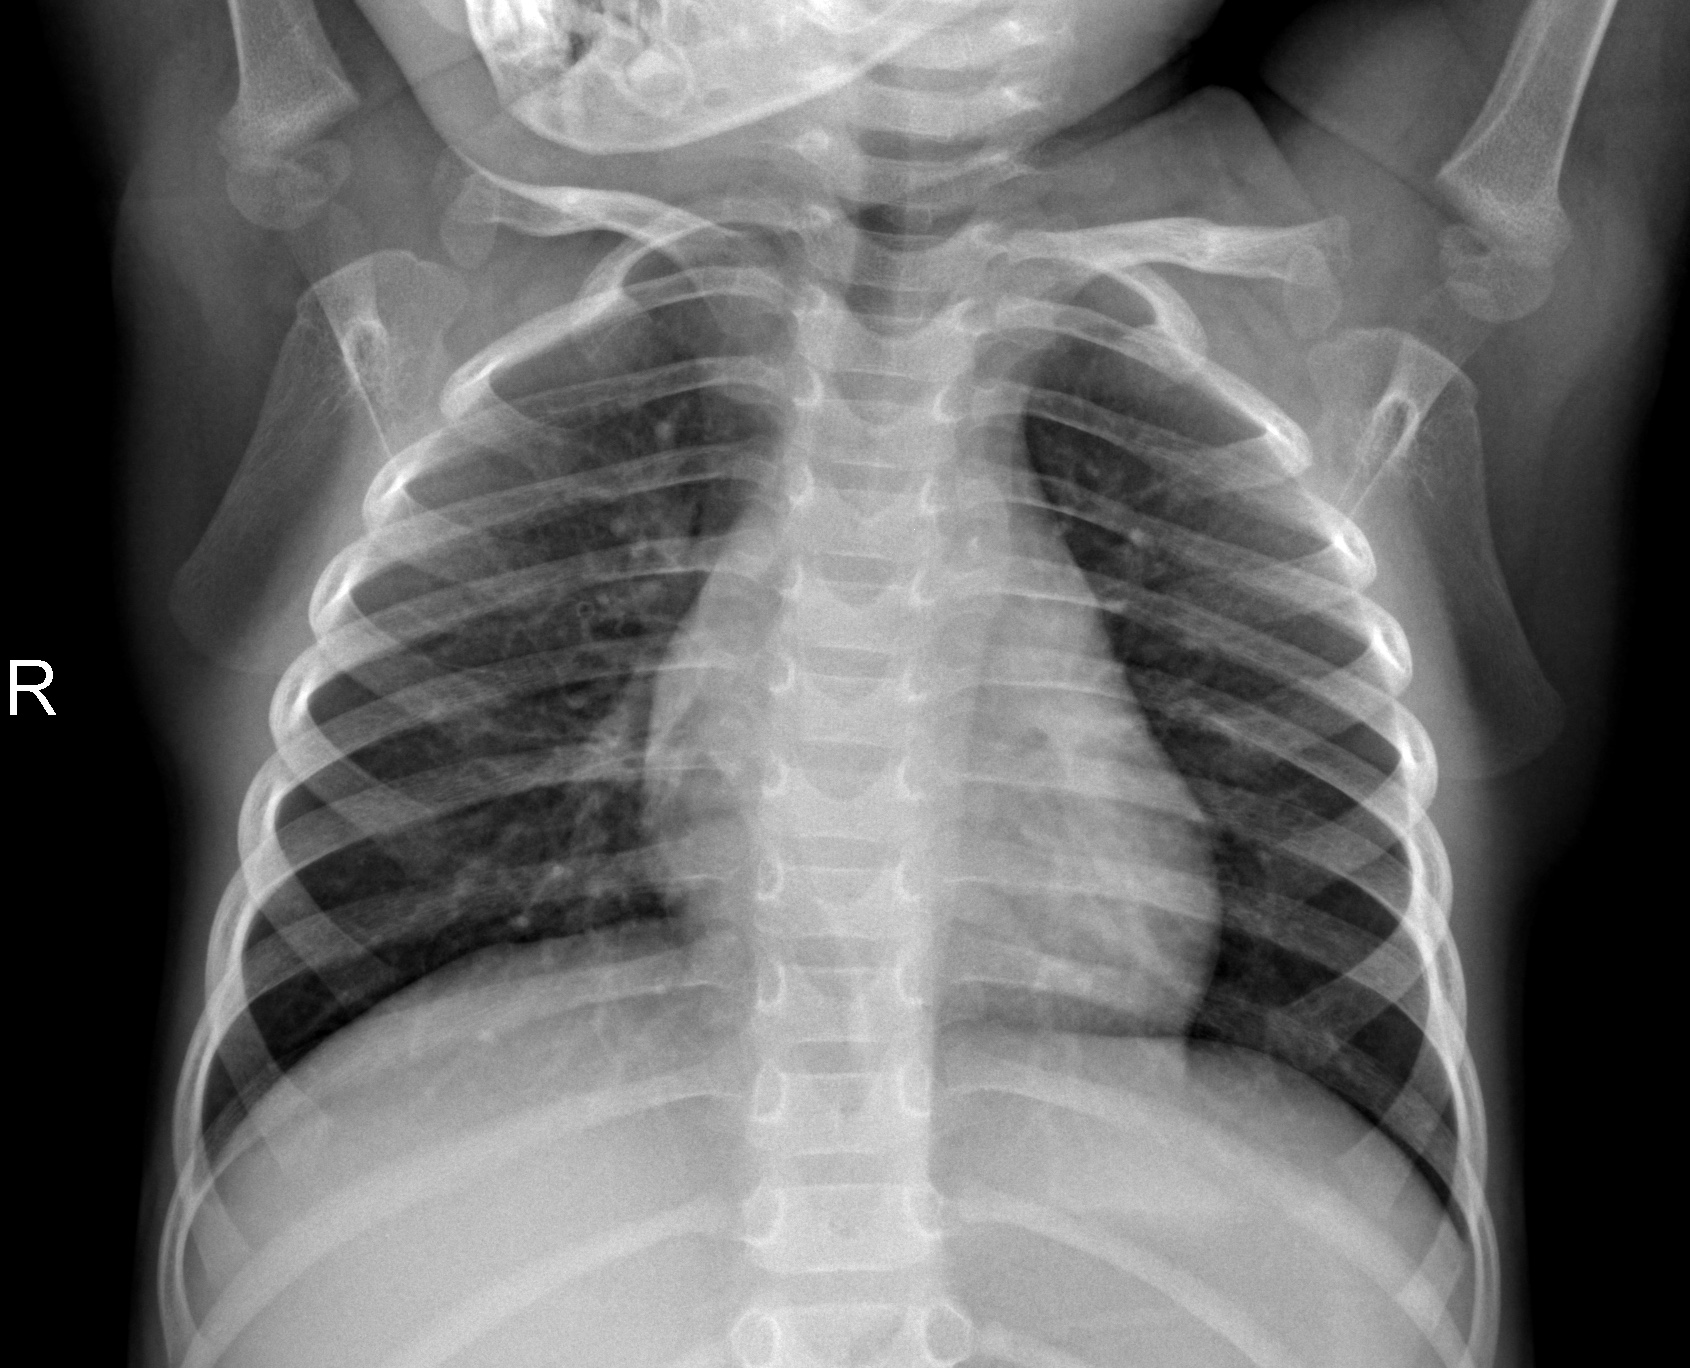
Diagnosis: NORMAL